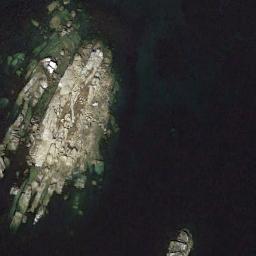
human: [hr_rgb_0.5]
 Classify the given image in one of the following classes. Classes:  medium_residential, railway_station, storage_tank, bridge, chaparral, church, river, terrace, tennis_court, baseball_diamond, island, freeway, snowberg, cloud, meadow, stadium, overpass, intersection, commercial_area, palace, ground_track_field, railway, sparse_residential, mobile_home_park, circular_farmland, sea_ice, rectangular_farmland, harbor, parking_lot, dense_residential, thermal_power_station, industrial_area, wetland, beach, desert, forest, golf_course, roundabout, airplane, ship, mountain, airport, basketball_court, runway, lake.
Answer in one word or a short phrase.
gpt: island